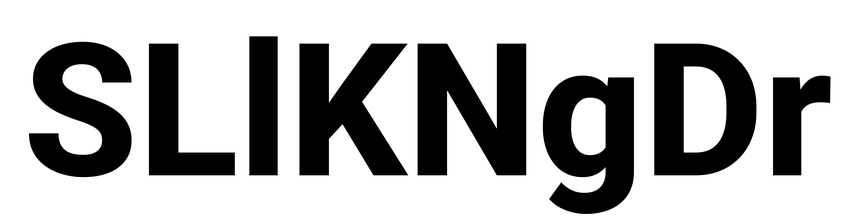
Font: Roboto_ExtraBold